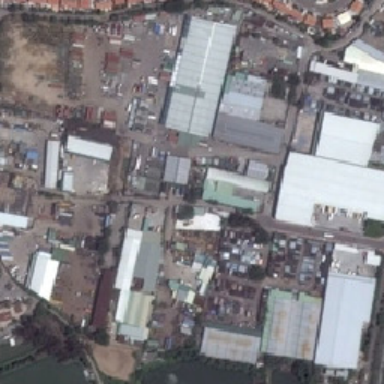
Many buildings with white or light color roof in it .